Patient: sex F, age 59
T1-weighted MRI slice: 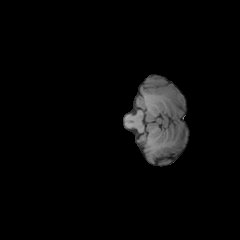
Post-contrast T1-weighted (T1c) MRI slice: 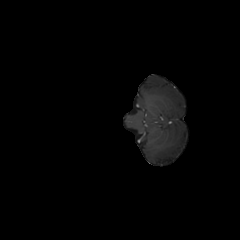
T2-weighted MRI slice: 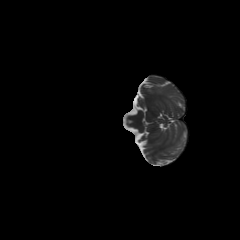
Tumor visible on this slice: no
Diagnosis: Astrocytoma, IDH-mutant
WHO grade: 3